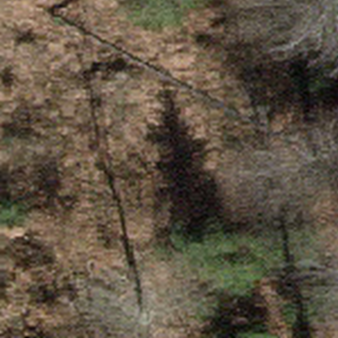
Label: other